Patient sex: M
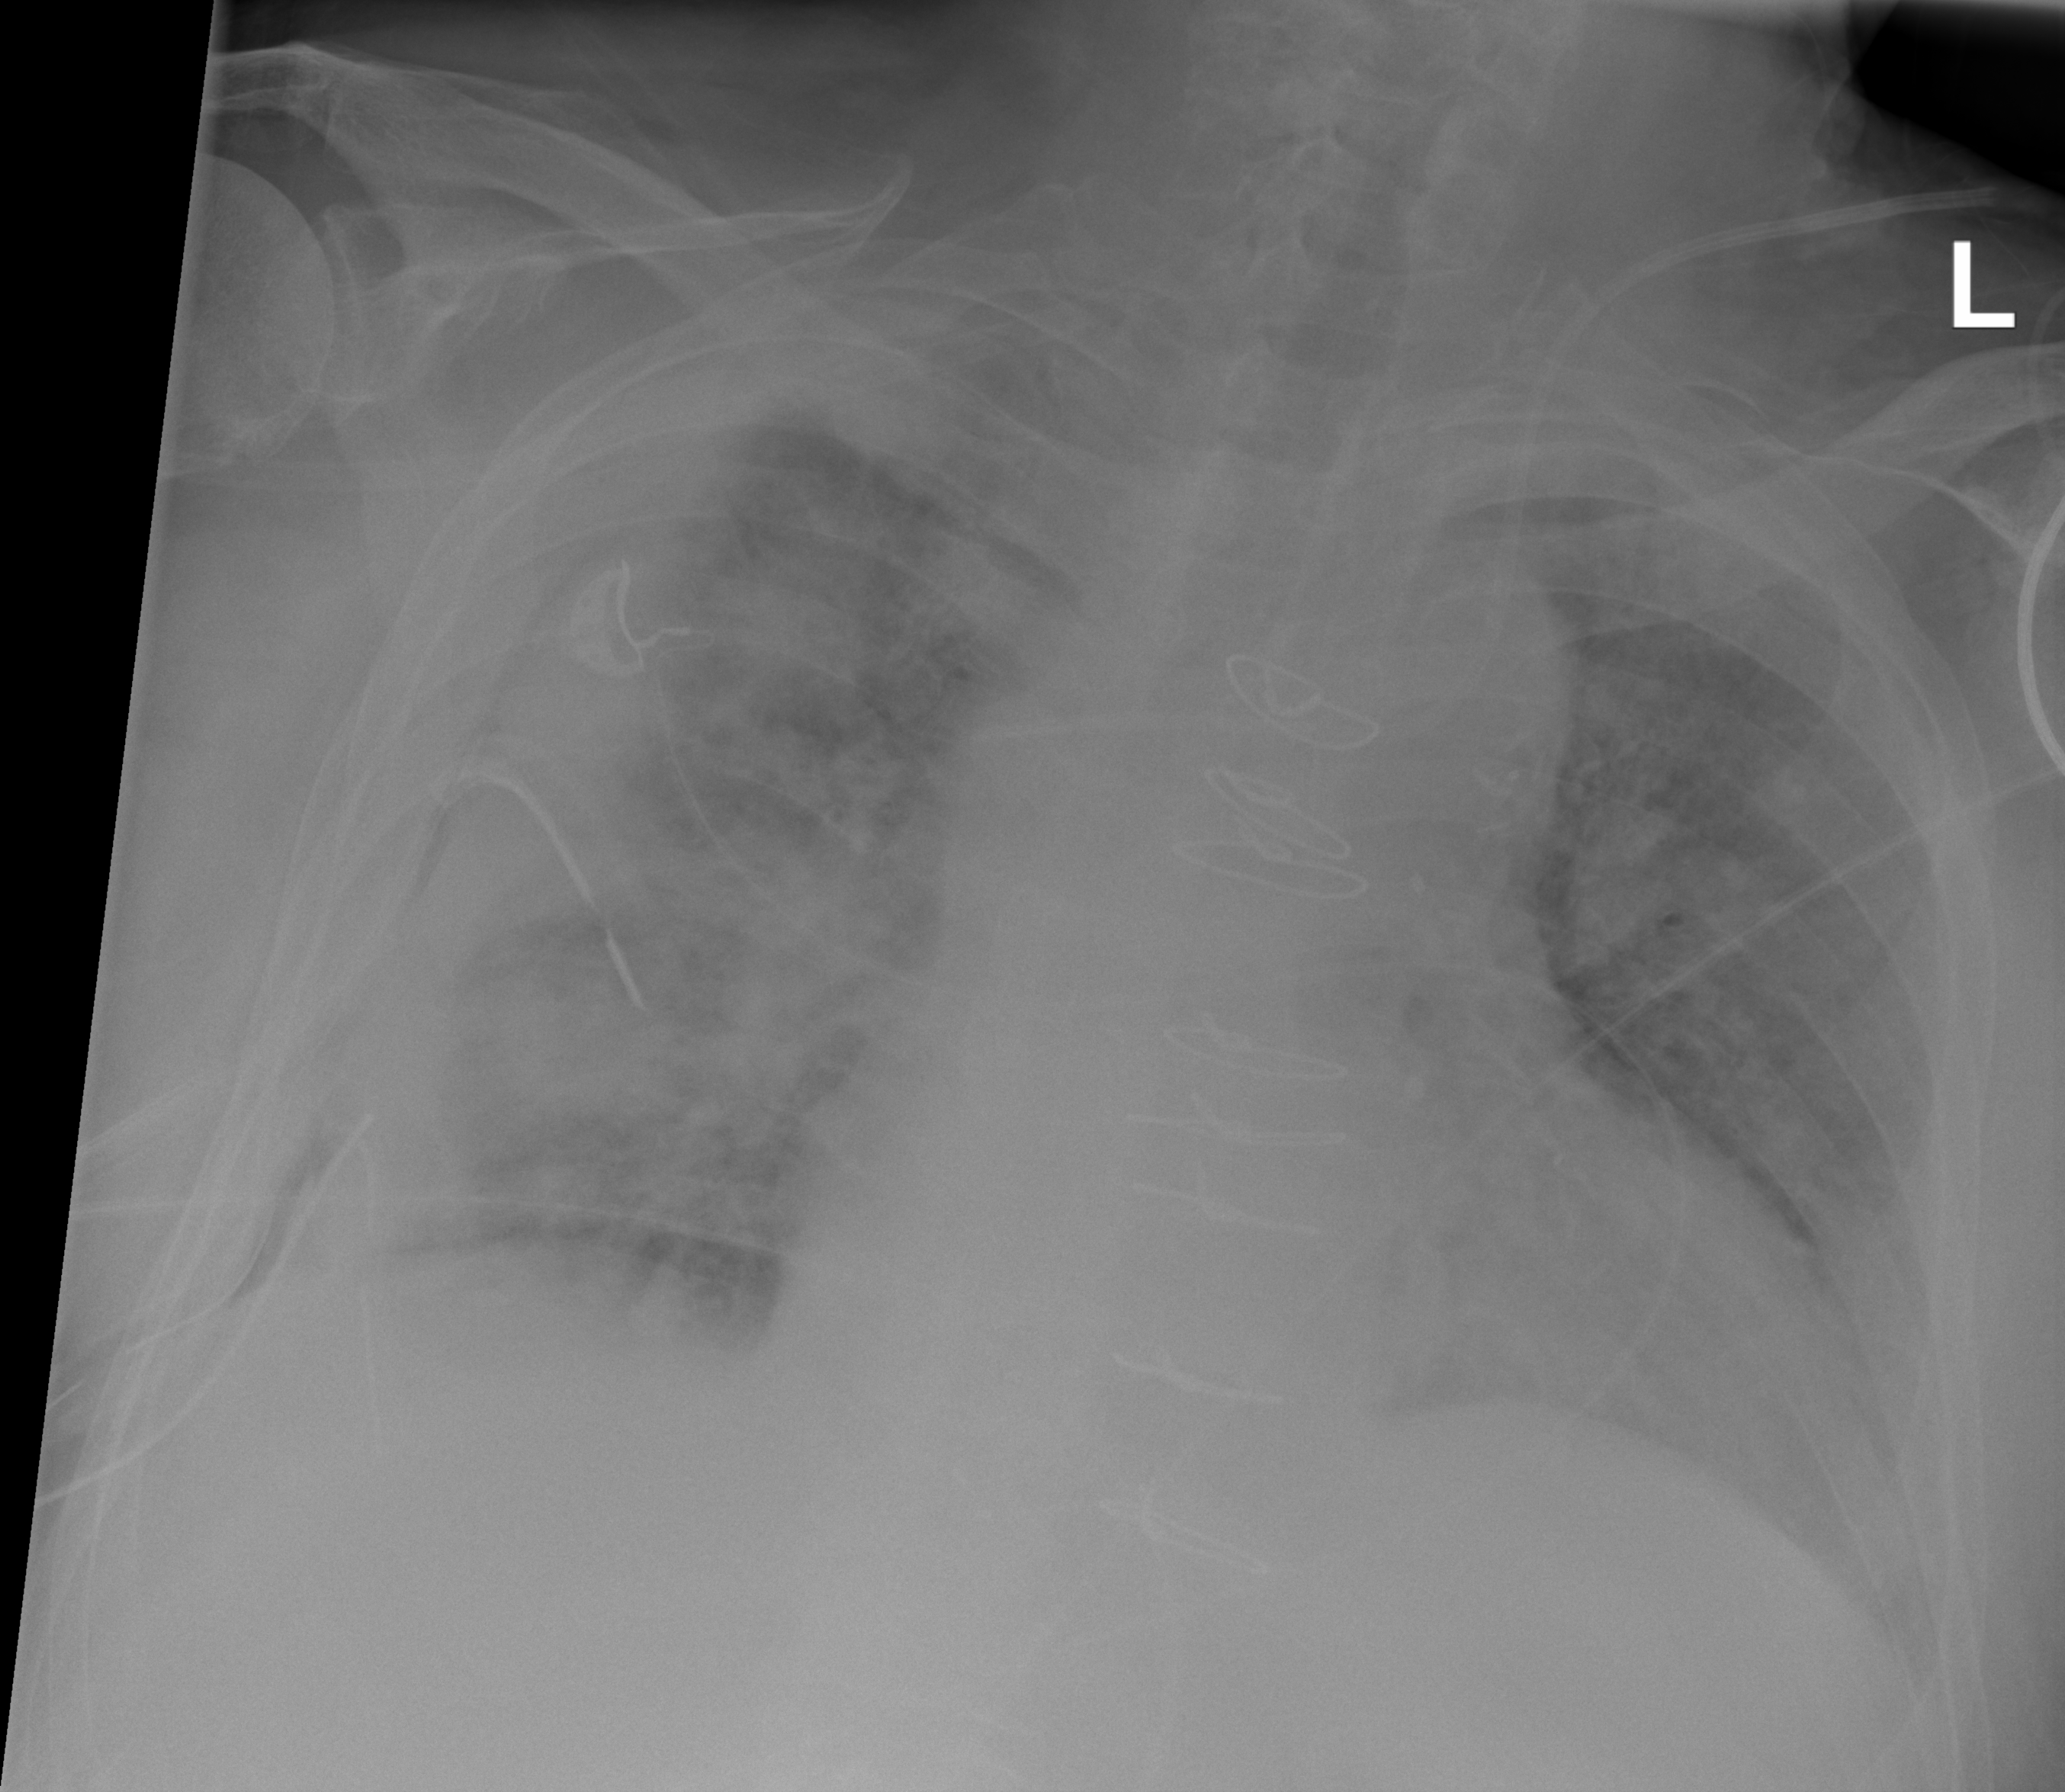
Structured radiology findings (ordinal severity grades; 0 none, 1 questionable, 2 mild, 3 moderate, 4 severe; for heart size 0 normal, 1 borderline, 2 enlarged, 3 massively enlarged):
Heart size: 2
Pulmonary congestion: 3
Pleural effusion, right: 3
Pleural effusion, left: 2
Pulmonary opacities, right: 4
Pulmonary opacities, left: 3
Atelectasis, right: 4
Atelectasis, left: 2